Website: macys
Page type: billing-address
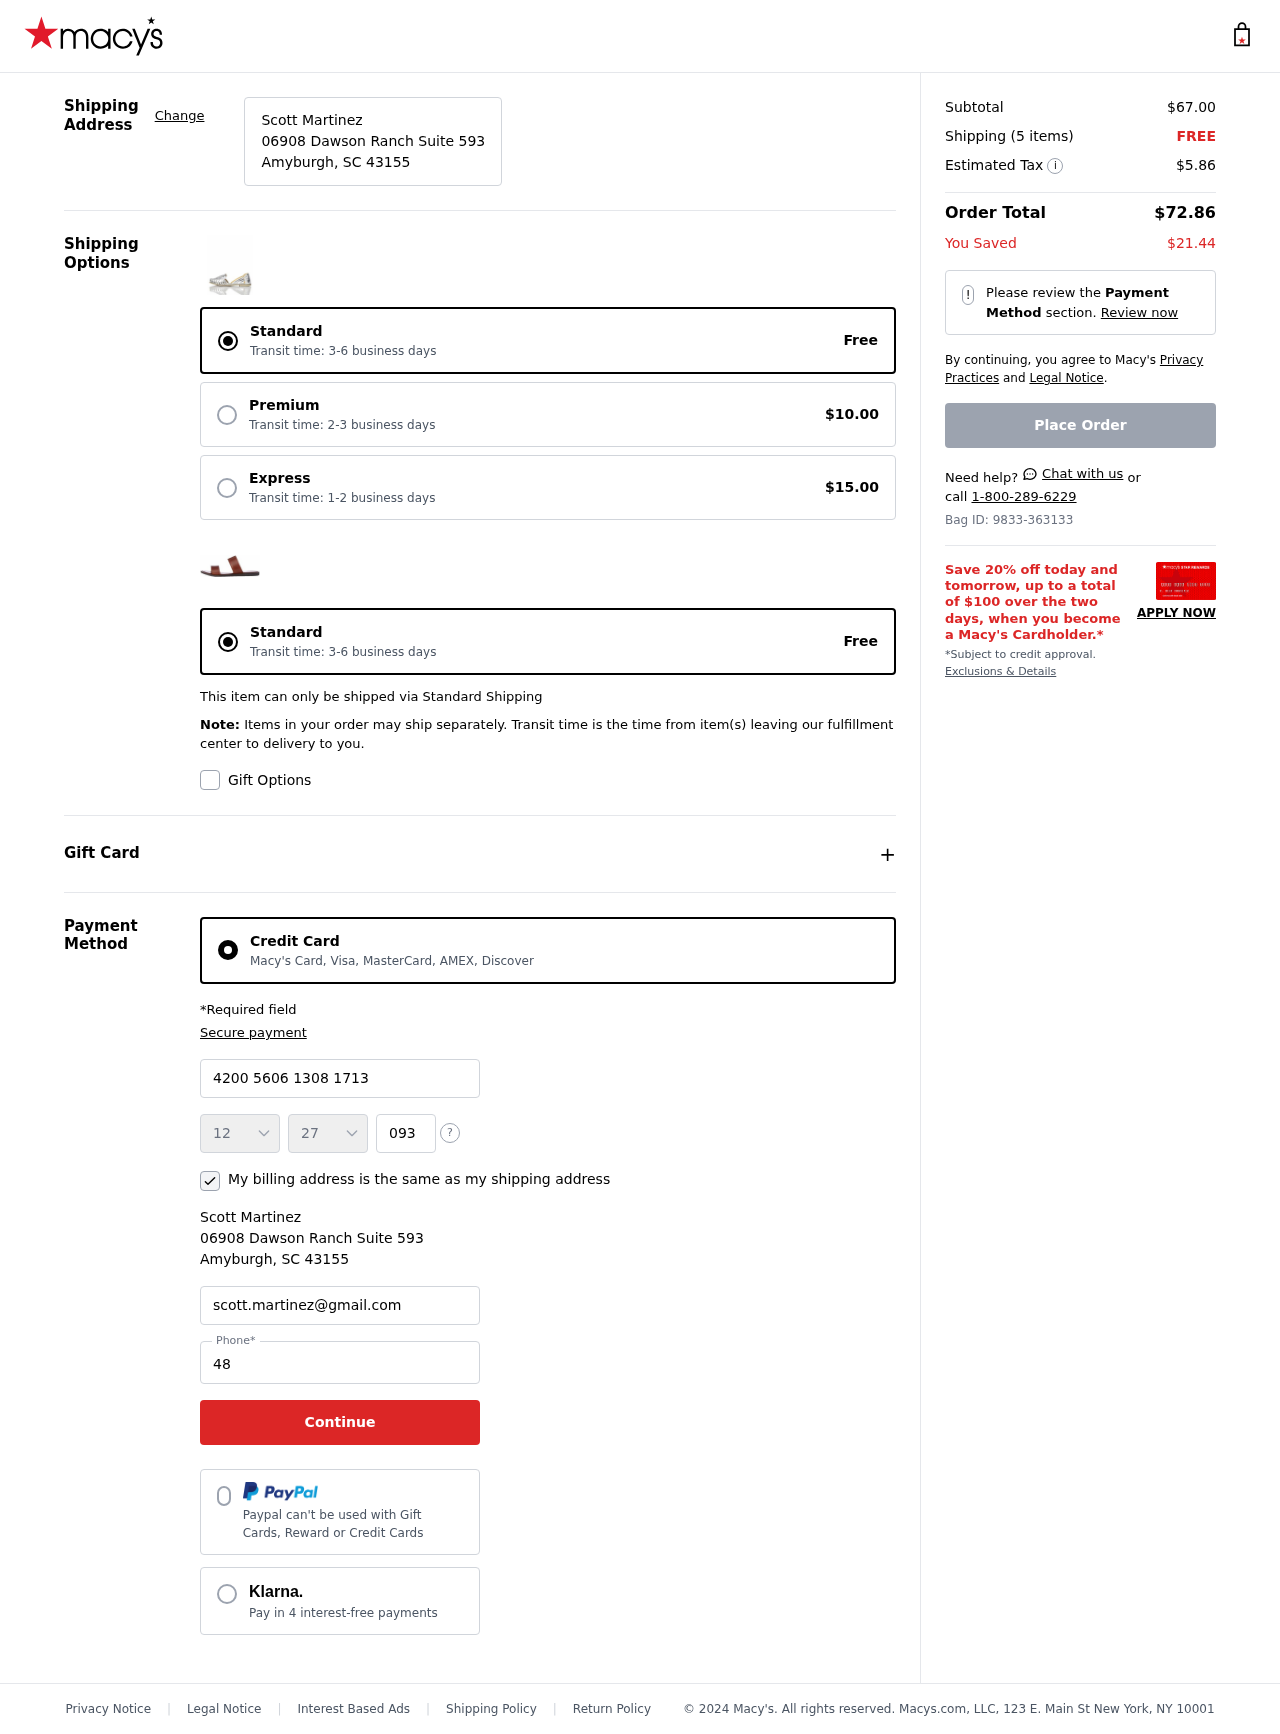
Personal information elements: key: PII_CARD_CVV
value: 093
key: PII_CARD_EXPIRY_MONTH
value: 12
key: PII_CARD_EXPIRY_YEAR
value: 27
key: PII_CARD_NUMBER
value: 4200 5606 1308 1713
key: PII_CITY_STATE_ZIP
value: Amyburgh, SC 43155
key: PII_EMAIL
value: scott.martinez@gmail.com
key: PII_FULLNAME
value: Scott Martinez
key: PII_PHONE
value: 4858826904
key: PII_STREET
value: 06908 Dawson Ranch Suite 593
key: PII_FULLNAME2
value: Scott Martinez
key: PII_CITY
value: Amyburgh
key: PII_STATE_ABBR
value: SC
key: PII_POSTCODE
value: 43155
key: PII_POSTCODE_FULL
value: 43155
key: PII_CITY_STATE
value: Amyburgh, SC
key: PII_POSTCODE_NUMERIC
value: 43155
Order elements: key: ORDER_SUBTOTAL
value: $67.00
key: ORDER_NUM_ITEMS
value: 5
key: ORDER_SHIPPING_COST
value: FREE
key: ORDER_TAX
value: $5.86
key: ORDER_TOTAL
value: $72.86
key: ORDER_SAVINGS
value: $21.44
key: ORDER_ID
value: Bag ID: 9833-363133